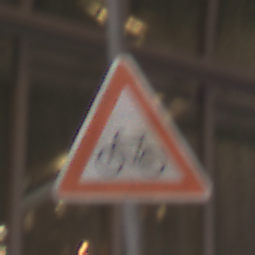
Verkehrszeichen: RadverkehrRechts
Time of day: NotSpecified
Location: Indoor (Urban)
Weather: NotSpecified
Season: NotSpecified
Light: Artificial